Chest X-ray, PA view. Patient: 43 years old, sex M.
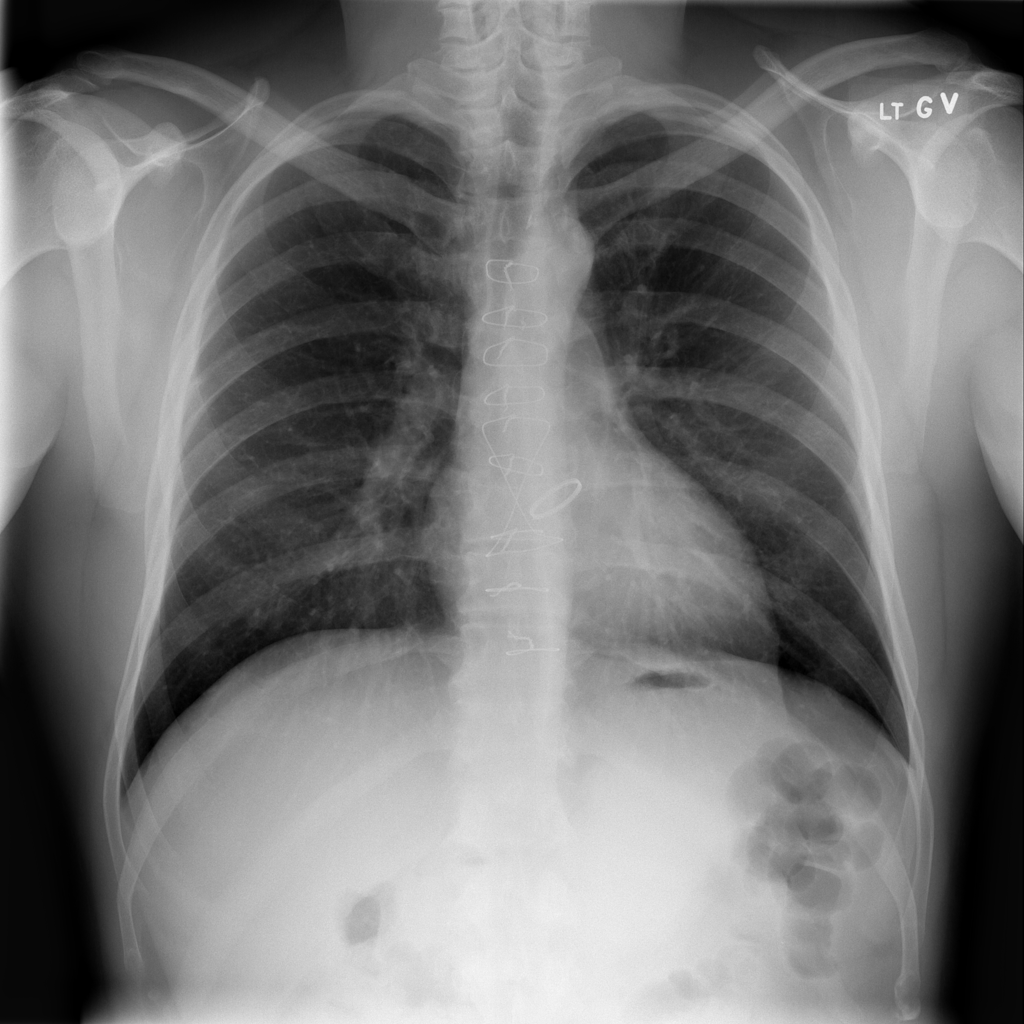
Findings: No Finding